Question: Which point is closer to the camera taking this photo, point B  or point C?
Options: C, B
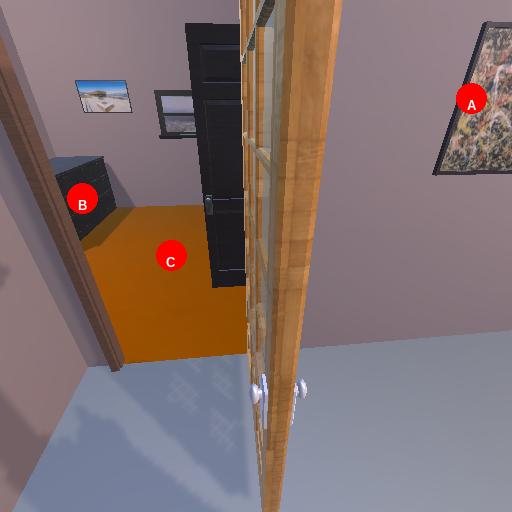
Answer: C